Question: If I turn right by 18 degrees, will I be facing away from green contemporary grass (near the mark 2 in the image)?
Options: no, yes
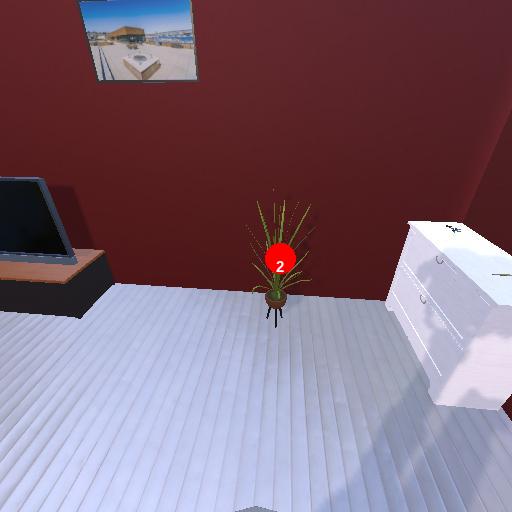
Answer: no